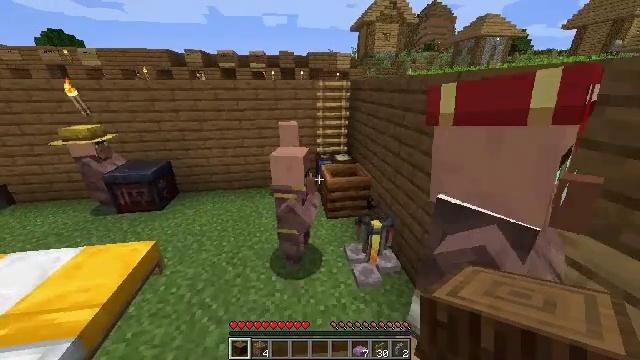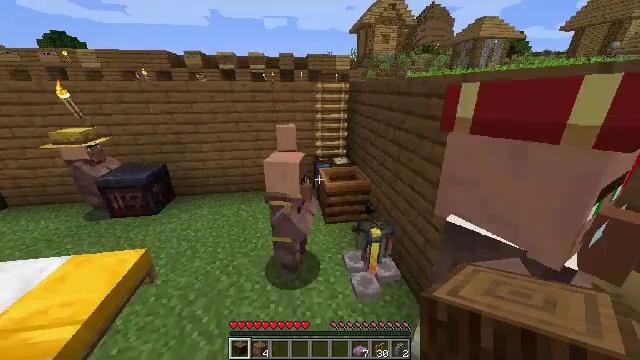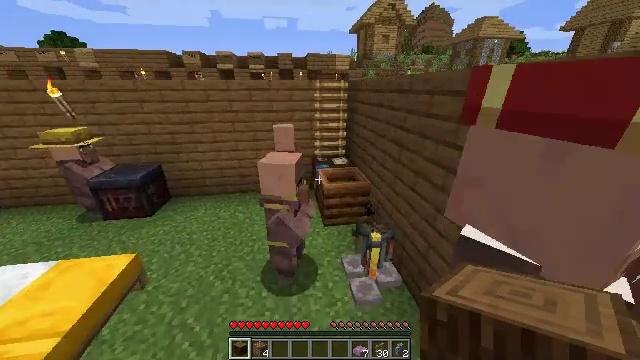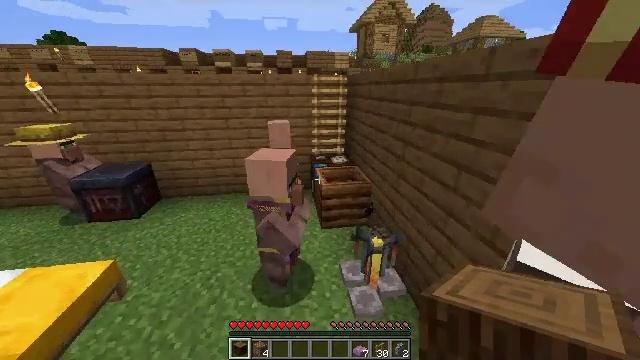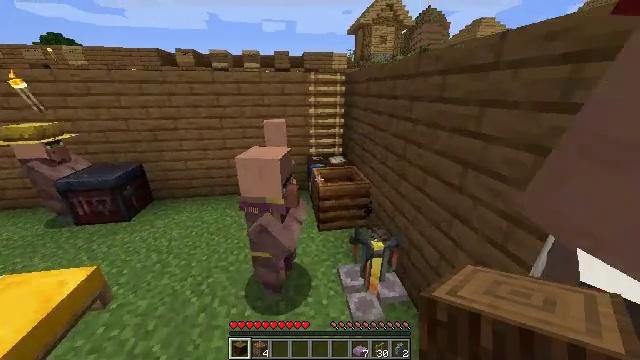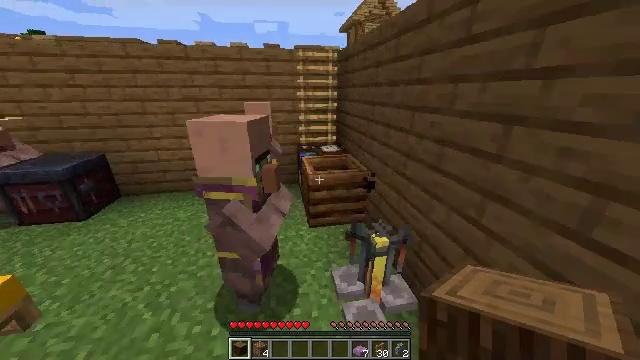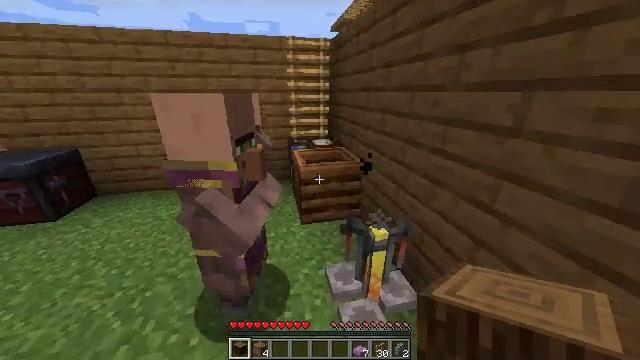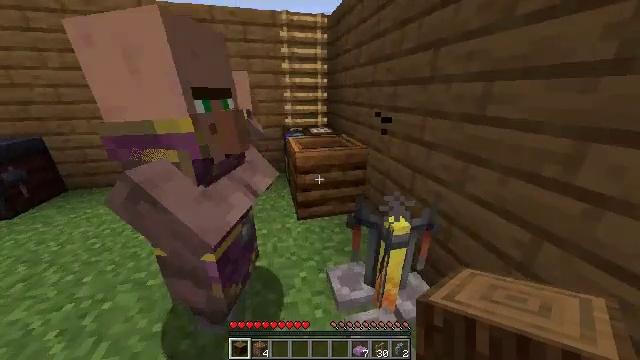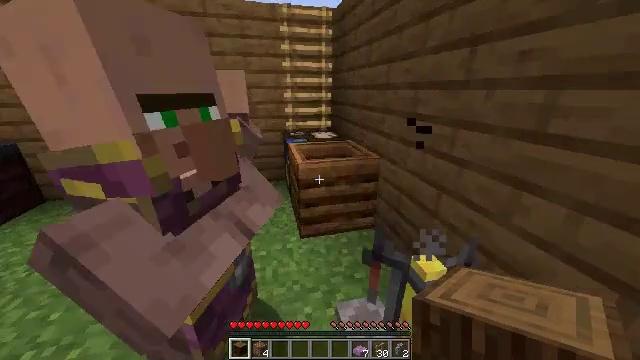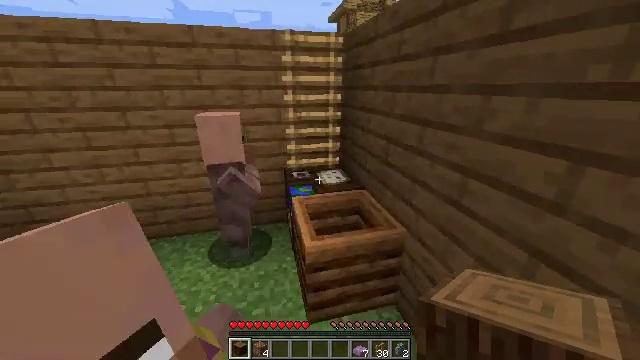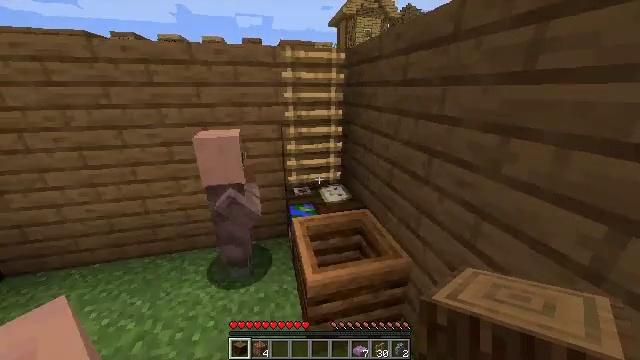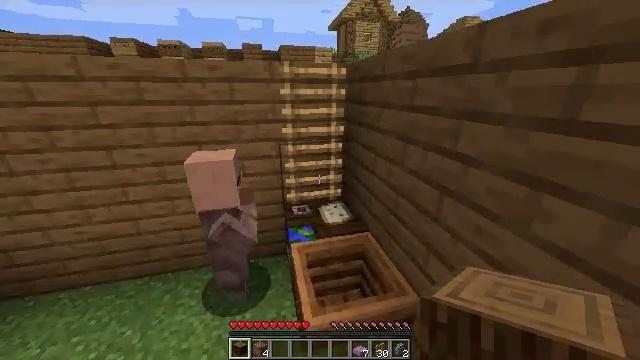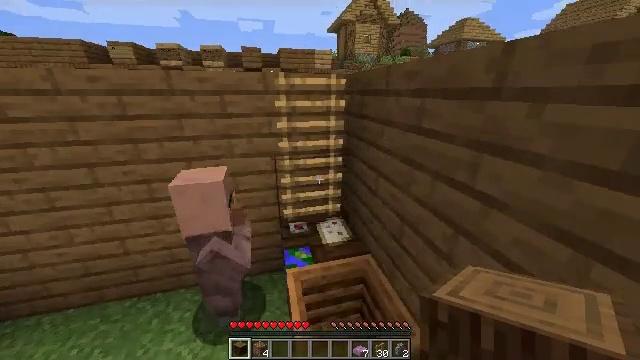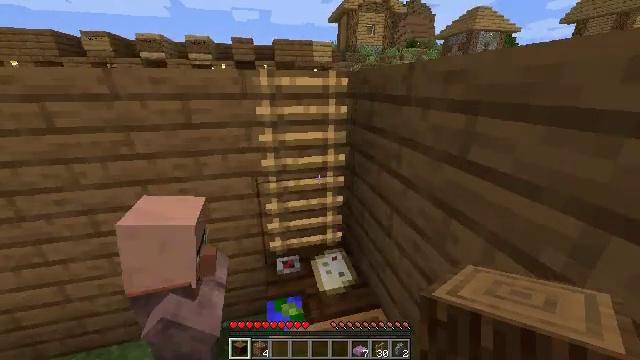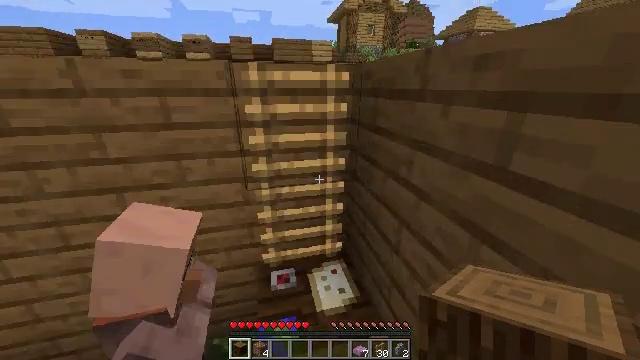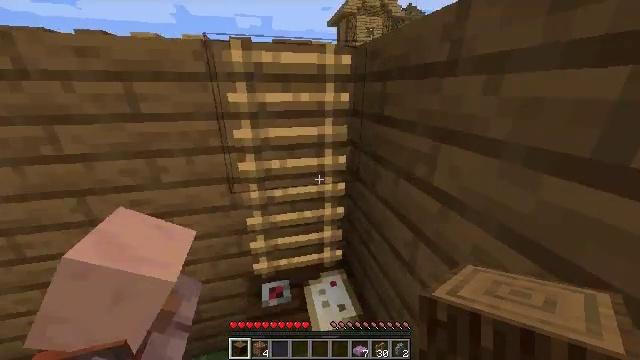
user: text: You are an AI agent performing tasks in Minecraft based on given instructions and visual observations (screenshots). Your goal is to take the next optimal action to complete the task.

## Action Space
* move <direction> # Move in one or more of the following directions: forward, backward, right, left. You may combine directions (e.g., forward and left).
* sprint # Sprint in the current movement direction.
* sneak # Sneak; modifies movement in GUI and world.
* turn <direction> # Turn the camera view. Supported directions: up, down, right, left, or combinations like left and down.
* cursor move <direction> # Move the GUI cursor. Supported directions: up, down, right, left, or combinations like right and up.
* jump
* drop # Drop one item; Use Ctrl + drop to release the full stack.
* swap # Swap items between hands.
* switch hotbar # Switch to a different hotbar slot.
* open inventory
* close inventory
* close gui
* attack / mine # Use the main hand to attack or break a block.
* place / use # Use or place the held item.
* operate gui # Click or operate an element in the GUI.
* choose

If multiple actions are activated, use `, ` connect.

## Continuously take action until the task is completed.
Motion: motion action
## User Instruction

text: Clear the fire from the area.
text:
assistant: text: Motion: move forward, sprint, jump
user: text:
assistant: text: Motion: move forward, sprint, jump
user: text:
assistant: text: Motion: move forward, sprint, jump
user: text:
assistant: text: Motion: move forward, sprint, jump
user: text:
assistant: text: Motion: move forward, sprint, turn right, jump
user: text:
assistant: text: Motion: move forward, sprint, turn right, jump
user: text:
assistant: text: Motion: move forward, sprint, turn right, jump
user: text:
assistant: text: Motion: move forward, sprint, jump
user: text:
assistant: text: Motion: move forward, sprint, jump
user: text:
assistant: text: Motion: move forward, sprint, jump
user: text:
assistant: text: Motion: move forward, sprint, jump
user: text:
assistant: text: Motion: move forward, sprint, jump
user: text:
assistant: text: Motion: move forward, sprint, jump
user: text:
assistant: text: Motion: move forward, sprint, jump
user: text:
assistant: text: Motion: move forward, sprint, jump
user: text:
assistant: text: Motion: move forward, sprint, jump
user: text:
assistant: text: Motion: move forward, sprint, jump
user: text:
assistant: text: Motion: move forward, sprint, jump
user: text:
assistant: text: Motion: move forward, sprint, jump
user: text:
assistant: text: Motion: move forward, sprint, jump
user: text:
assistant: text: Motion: move forward, sprint, jump
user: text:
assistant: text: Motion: move forward, sprint, jump
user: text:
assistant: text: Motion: move forward, sprint, turn right and down, jump
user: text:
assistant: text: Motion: move forward, sprint, turn right and down, jump
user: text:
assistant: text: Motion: move forward, sprint, turn right, jump
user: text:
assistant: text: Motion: move forward, sprint, turn right, jump
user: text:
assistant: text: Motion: move forward, sprint, turn right and down, jump
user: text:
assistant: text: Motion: move forward, sprint, turn right, jump
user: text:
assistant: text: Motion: move forward, sprint, turn right
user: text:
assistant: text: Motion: move forward, sprint, turn right